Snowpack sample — Snodgrass Mountain, Crested Butte, Colorado (2/4/25, 12:06 PM MST)
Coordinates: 38.923, -106.968
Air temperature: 35 °F
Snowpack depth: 80 cm
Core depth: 80 cm
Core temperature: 32 °F
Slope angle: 14°, slope face: 78°
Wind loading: low
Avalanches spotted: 0
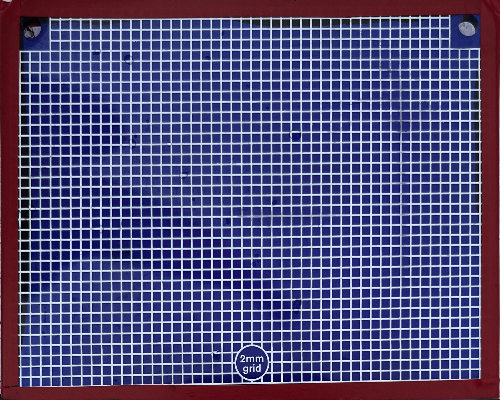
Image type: profile
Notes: No avalanches nearby, unusually warm weather for the last month reported by residents, Collected 25 yards from treeline